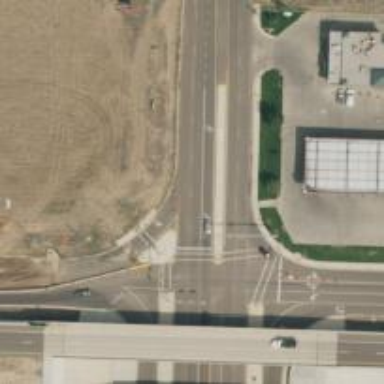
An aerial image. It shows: Secondary link road.